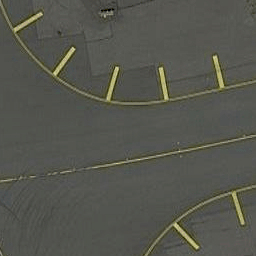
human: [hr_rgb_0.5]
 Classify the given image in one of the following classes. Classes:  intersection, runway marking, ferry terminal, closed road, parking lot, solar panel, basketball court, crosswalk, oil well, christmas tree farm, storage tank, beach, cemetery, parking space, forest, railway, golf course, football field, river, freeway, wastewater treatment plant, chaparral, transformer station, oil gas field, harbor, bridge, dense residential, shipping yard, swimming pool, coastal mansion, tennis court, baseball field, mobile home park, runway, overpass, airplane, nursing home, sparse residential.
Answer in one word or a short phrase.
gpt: runway marking